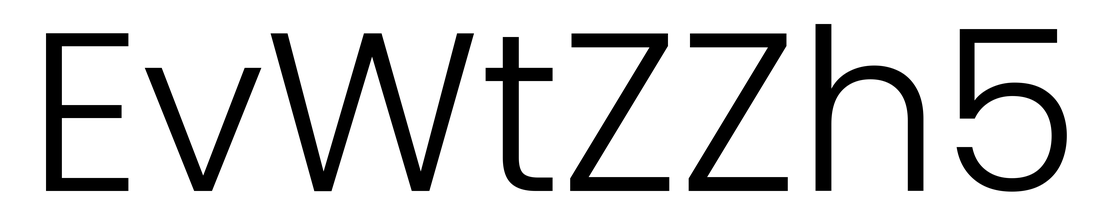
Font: Poppins-Light